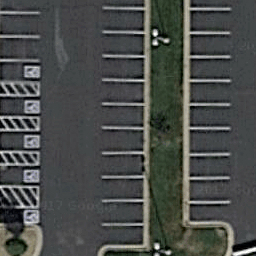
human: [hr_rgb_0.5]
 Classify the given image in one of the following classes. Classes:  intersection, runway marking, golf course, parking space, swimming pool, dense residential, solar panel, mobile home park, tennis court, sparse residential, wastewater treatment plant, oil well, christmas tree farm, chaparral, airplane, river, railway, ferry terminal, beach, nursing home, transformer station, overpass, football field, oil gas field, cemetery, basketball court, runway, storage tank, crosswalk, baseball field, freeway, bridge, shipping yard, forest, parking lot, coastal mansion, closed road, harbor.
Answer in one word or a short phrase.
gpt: parking space